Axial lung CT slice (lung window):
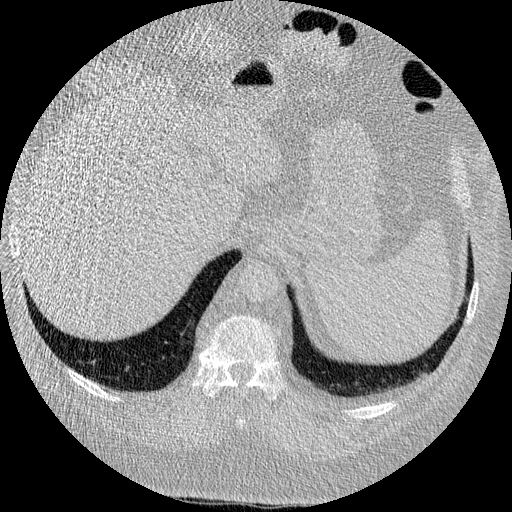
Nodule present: no